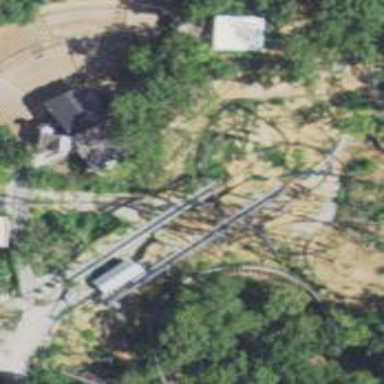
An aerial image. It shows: Monorail railway.